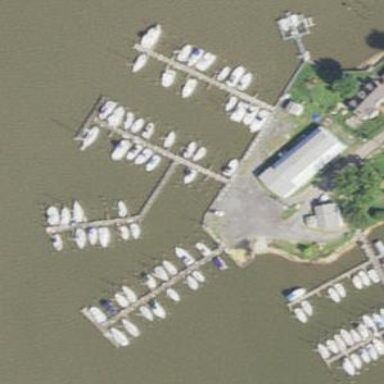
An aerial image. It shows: Marina area for leisure land.